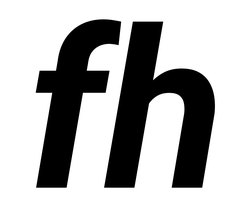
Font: Roboto-Italic_Bold_Italic